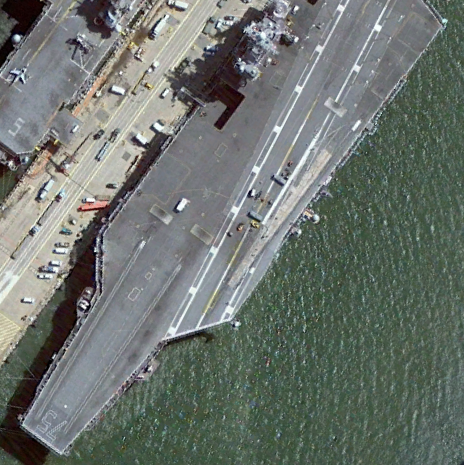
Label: Nimitz-class_aircraft_carrier